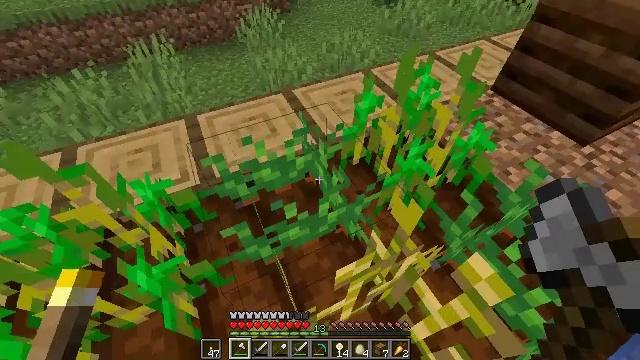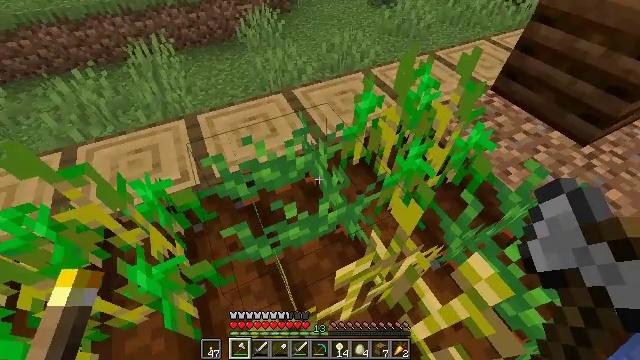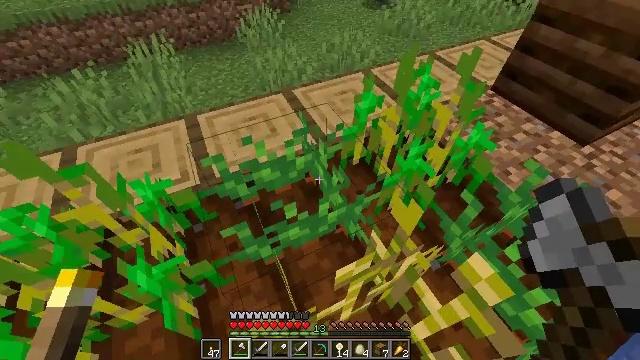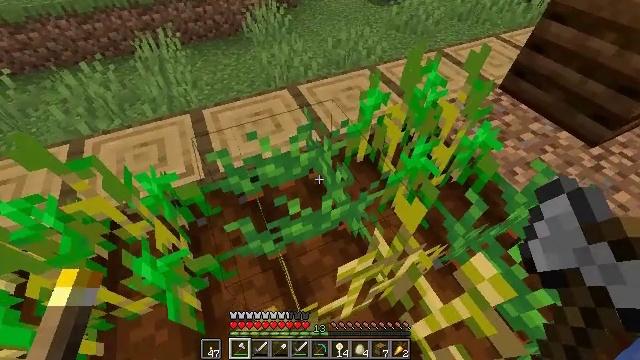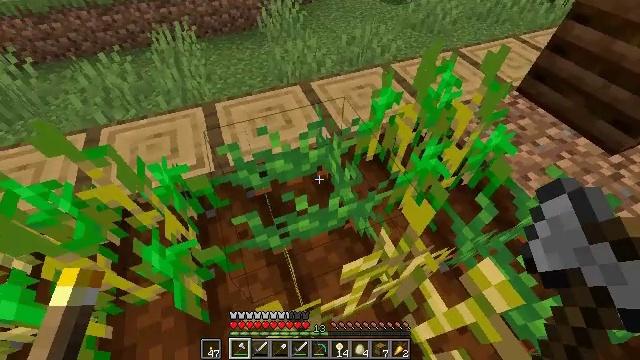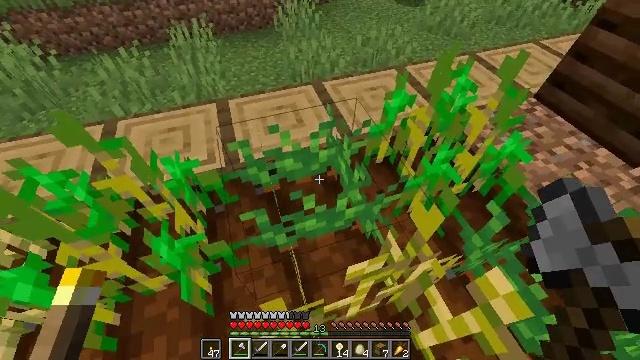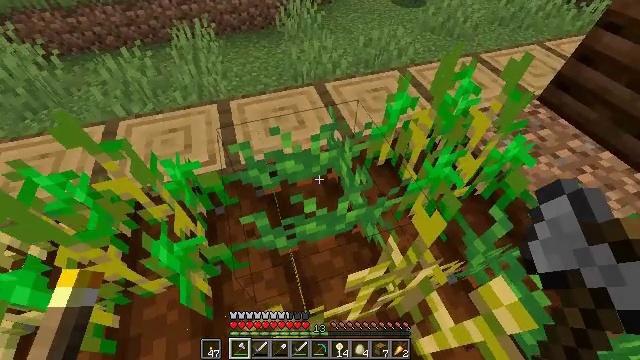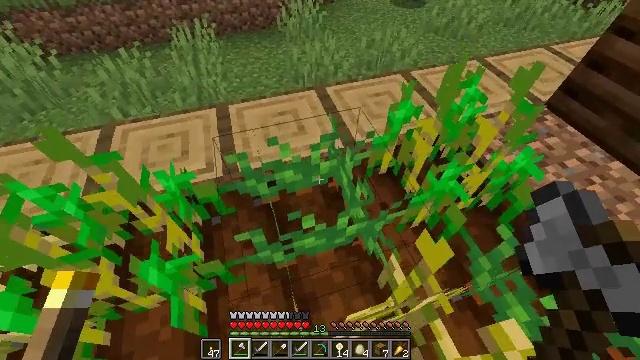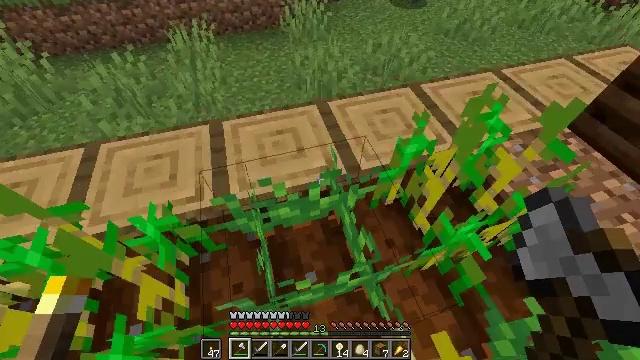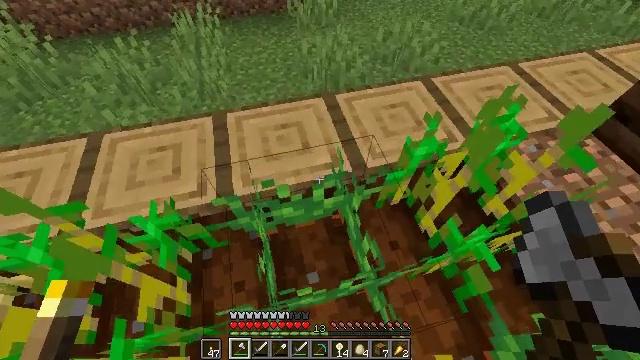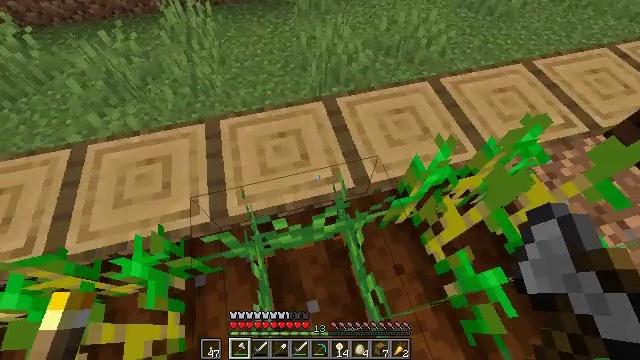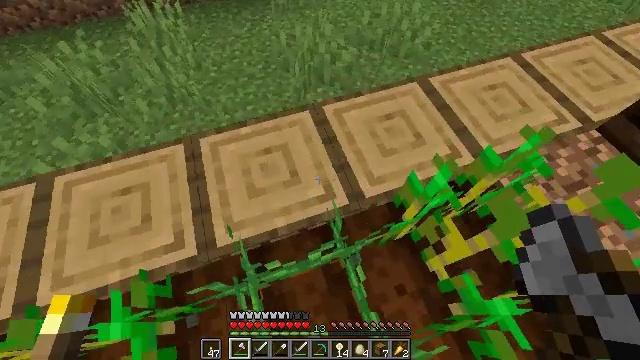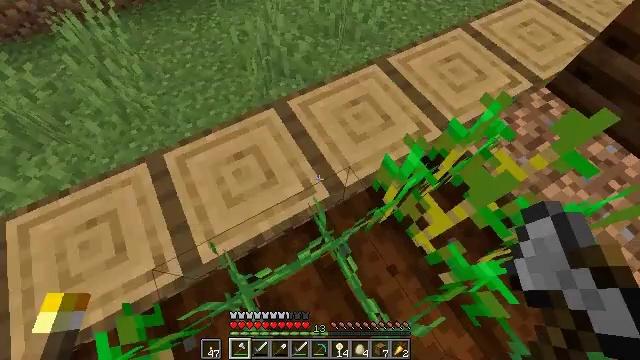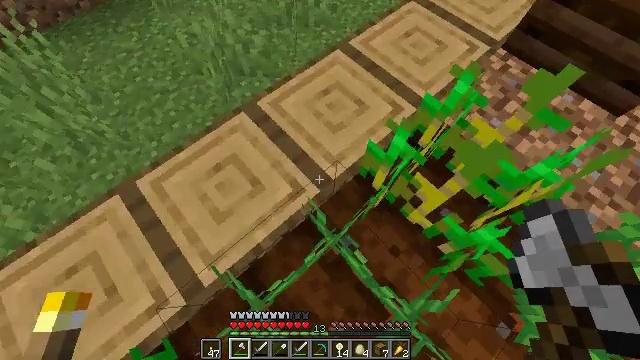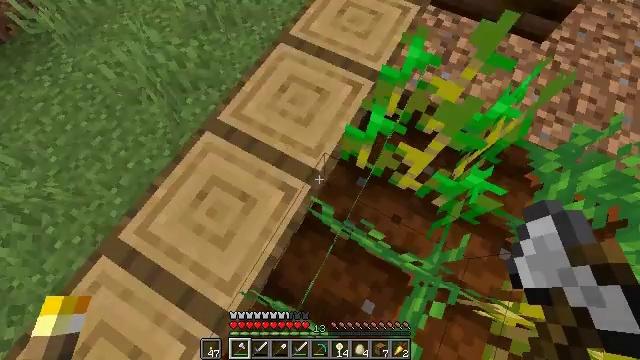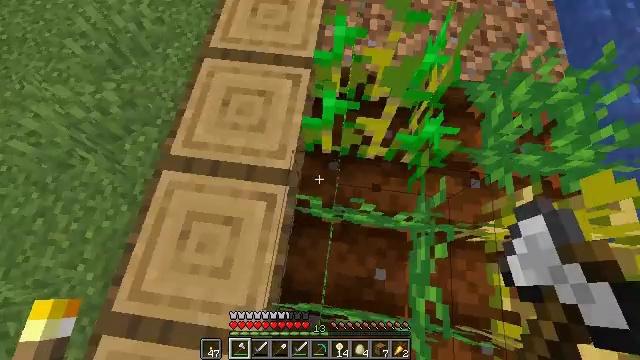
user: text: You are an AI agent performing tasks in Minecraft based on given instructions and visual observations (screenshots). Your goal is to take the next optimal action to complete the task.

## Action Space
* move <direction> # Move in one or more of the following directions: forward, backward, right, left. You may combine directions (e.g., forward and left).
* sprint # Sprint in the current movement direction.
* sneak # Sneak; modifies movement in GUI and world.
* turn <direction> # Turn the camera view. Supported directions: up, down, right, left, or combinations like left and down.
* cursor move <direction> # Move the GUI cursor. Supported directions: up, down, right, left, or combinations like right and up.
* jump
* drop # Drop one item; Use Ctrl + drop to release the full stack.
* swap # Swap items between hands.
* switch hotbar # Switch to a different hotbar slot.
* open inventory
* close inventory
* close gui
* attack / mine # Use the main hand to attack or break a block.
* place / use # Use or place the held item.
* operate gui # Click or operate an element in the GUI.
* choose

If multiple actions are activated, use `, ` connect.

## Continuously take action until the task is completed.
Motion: motion action
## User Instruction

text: Mine the fully grown carrots.
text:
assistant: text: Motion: no_op
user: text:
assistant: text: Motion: no_op
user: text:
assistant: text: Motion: turn left
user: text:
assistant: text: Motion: turn left
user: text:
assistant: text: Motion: turn left
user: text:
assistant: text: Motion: move forward
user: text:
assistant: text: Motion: move forward
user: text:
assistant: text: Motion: move forward, turn left
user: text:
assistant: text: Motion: move forward, turn left and down
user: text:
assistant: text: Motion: move forward, turn down
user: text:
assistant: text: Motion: turn right and down
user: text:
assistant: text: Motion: turn right and down
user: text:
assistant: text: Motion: move left, turn right and down
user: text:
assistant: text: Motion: move left, turn right and down
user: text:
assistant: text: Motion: move left, turn right and down
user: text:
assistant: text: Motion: turn right
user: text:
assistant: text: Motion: turn right
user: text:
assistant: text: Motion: turn right
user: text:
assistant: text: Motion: turn right
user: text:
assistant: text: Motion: turn right and up
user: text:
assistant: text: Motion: turn right and up
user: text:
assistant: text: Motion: no_op
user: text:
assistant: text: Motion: turn left
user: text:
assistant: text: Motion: turn left
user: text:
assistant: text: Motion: no_op
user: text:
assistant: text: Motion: attack / mine
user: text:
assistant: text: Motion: attack / mine
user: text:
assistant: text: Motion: turn left
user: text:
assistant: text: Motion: turn left
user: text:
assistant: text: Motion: turn left